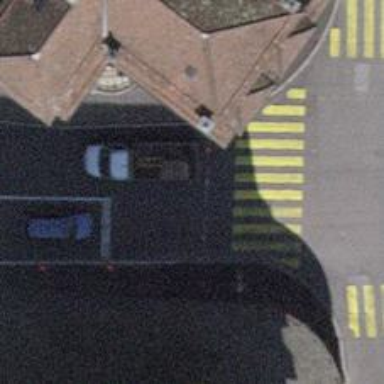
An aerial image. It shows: Road with traffic signals.